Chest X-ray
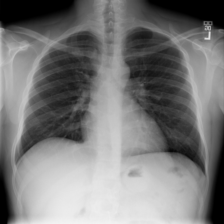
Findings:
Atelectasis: negative
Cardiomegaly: negative
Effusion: negative
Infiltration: negative
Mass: negative
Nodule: negative
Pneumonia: negative
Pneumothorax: negative
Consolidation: negative
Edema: negative
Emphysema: negative
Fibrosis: negative
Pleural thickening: negative
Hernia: negative